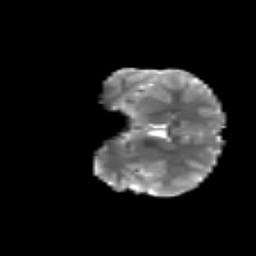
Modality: T2w
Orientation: coronal
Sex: male
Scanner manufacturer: siemens
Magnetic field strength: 3 T
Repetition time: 5 s
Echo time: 0.071 s